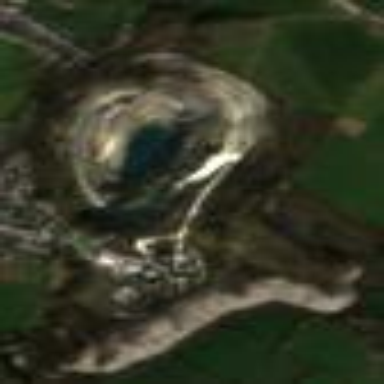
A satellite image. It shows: Quarry area.